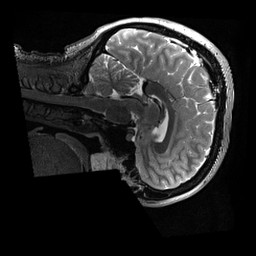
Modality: T2w
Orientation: sagittal
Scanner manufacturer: siemens
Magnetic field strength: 3 T
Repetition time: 3.2 s
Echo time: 0.564 s